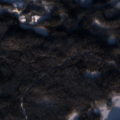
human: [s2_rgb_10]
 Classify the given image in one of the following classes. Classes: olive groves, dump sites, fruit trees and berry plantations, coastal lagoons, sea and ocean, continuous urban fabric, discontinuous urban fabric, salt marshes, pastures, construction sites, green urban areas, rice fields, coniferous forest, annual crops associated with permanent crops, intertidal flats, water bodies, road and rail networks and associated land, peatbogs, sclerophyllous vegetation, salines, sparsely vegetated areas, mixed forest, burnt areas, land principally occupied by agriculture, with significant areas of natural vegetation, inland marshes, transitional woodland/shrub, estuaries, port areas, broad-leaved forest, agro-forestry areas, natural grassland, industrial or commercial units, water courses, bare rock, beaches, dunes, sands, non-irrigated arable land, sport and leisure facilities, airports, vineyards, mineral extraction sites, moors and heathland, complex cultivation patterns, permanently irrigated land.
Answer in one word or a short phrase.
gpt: coniferous forest, mixed forest